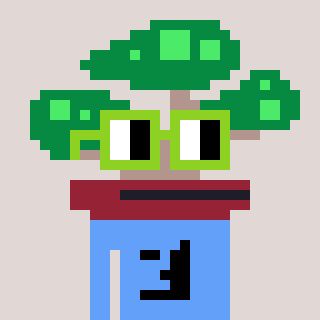
a pixel art character with square light green glasses, a bonsai-shaped head and a blue-colored body on a warm background